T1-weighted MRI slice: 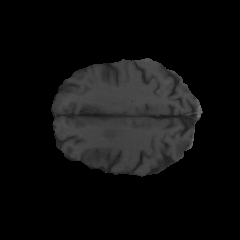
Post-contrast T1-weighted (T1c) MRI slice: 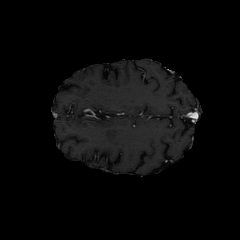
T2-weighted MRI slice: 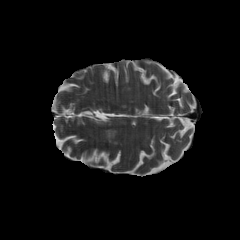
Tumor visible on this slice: no